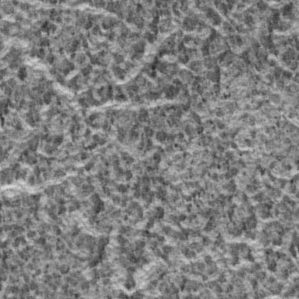
Label: frost